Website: bh-photo
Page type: receipt
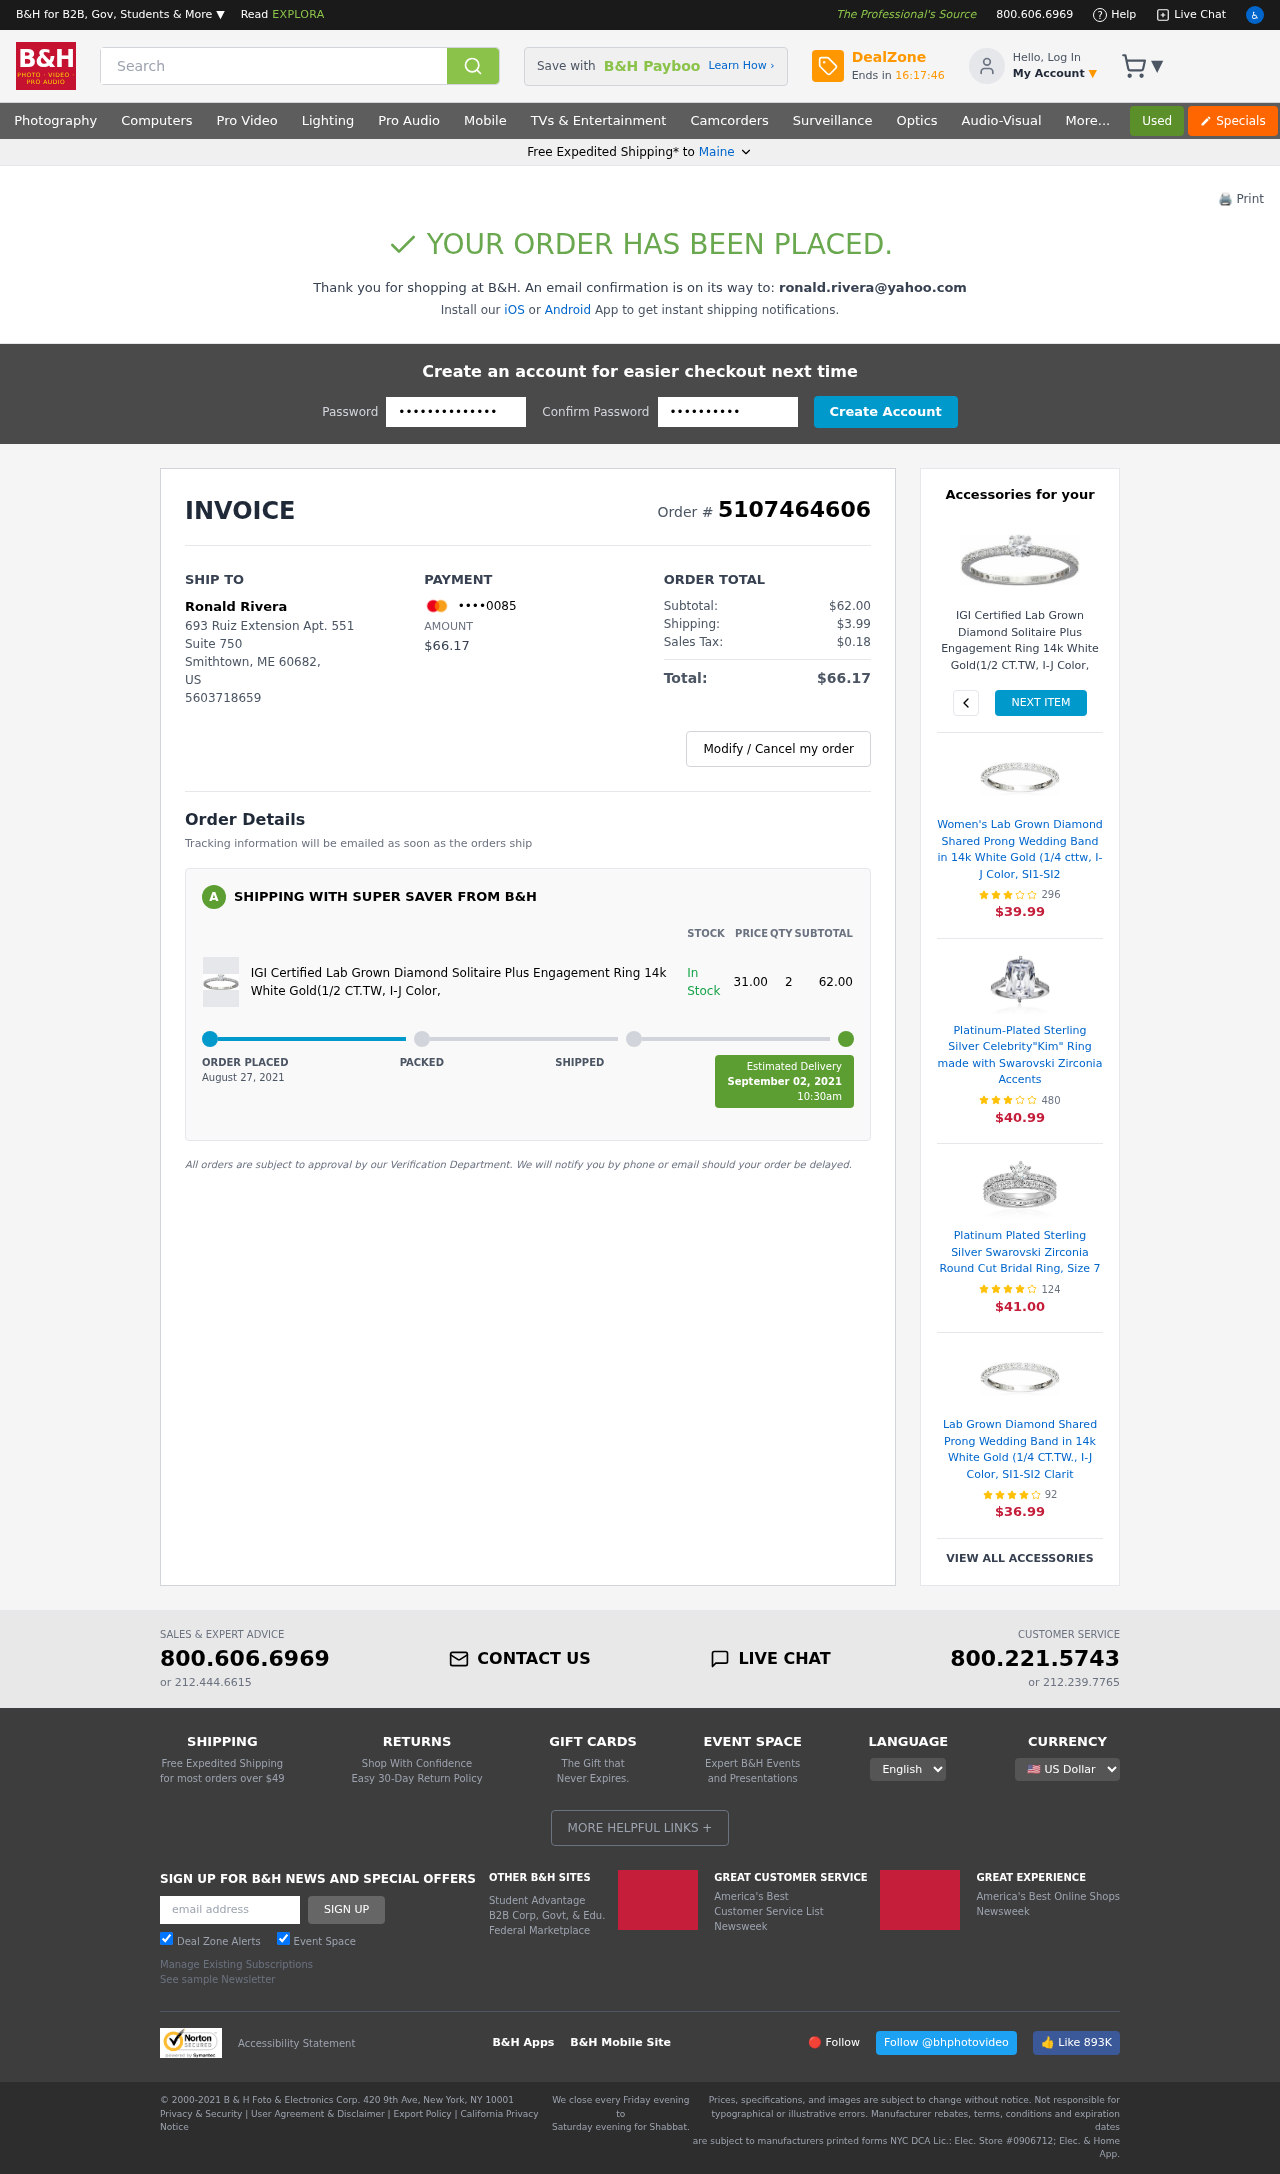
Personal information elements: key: PII_CARD_LAST4
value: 0085
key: PII_CITY
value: Smithtown
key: PII_EMAIL
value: ronald.rivera@yahoo.com
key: PII_FULLNAME
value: Ronald Rivera
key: PII_PHONE
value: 5603718659
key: PII_POSTCODE
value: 60682
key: PII_STATE
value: Maine
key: PII_STATE_ABBR
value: ME
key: PII_STREET
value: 693 Ruiz Extension Apt. 551
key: PII_STREET2
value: Suite 750
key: PII_COUNTRY_CODE
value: US
Product elements: key: PRODUCT1_NAME
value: IGI Certified Lab Grown Diamond Solitaire Plus Engagement Ring 14k White Gold(1/2 CT.TW, I-J Color,
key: PRODUCT1_PRICE
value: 31
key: PRODUCT1_QUANTITY
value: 2
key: PRODUCT1_NAME2
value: IGI Certified Lab Grown Diamond Solitaire Plus Engagement Ring 14k White Gold(1/2 CT.TW, I-J Color,
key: PRODUCT2_NAME
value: Women's Lab Grown Diamond Shared Prong Wedding Band in 14k White Gold (1/4 cttw, I-J Color, SI1-SI2
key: PRODUCT2_NUM_RATINGS
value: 296
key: PRODUCT2_PRICE
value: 39.99
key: PRODUCT3_NAME
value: Platinum-Plated Sterling Silver Celebrity"Kim" Ring made with Swarovski Zirconia Accents
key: PRODUCT3_NUM_RATINGS
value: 480
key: PRODUCT3_PRICE
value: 40.99
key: PRODUCT4_NAME
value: Platinum Plated Sterling Silver Swarovski Zirconia Round Cut Bridal Ring, Size 7
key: PRODUCT4_NUM_RATINGS
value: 124
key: PRODUCT4_PRICE
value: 41.00
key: PRODUCT5_NAME
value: Lab Grown Diamond Shared Prong Wedding Band in 14k White Gold (1/4 CT.TW., I-J Color, SI1-SI2 Clarit
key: PRODUCT5_NUM_RATINGS
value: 92
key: PRODUCT5_PRICE
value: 36.99
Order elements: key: ORDER_ID
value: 5107464606
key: ORDER_TOTAL
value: $66.17
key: ORDER_SUBTOTAL
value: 62.00
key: ORDER_SUBTOTAL
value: $62.00
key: ORDER_SHIPPING_COST
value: $3.99
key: ORDER_TAX
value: $0.18
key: ORDER_DATE
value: August 27, 2021
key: ORDER_DELIVERY_DATE
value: September 02, 2021
Search elements: key: HEADER_SEARCH
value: Search